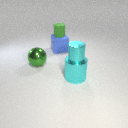
large blue rubber cube below small green rubber cylinder